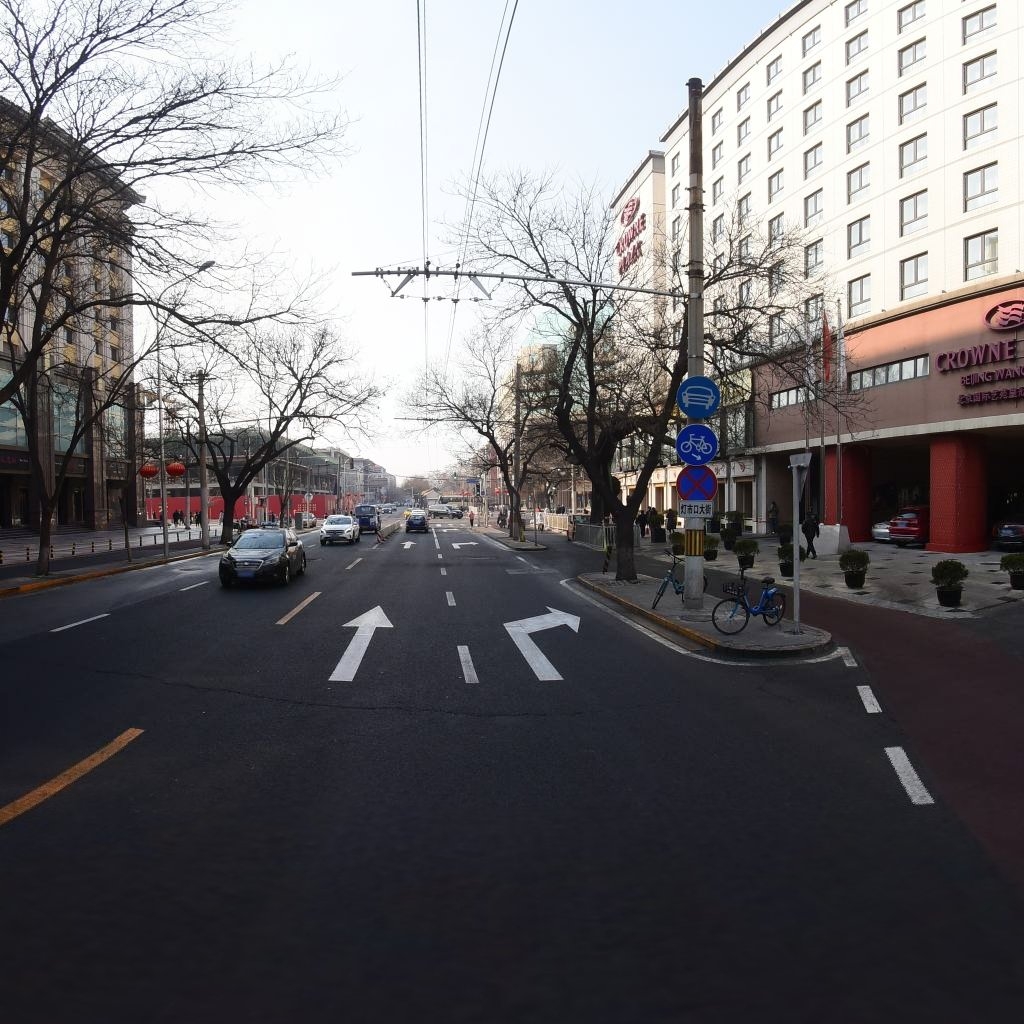
Region: Dongcheng
Road damage annotations: transverse crack, manhole cover